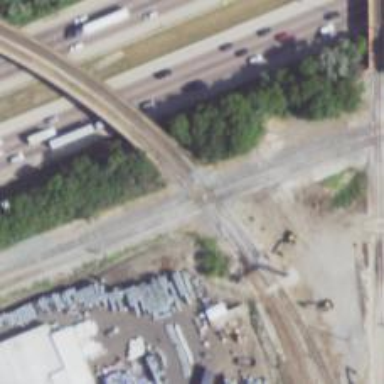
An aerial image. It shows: Railway crossing.